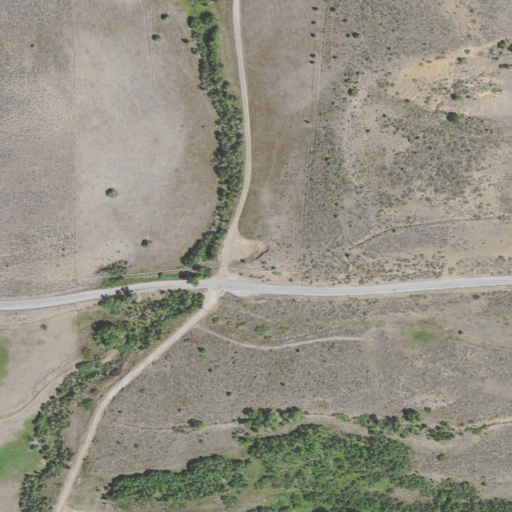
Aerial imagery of valley in Utah named Water Hollow containing shrub, open development, deciduous forest, and low intensity development